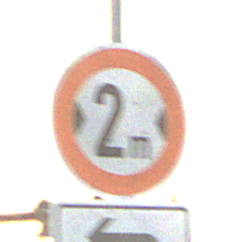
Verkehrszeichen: TatsaechlicheBreite2
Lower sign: RichtungsangabeDurchPfeile2
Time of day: SunriseSunset
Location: Outdoor (Suburban)
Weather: PartlyCloudy
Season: NotSpecified
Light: Natural